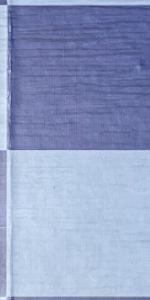
Label: Empty